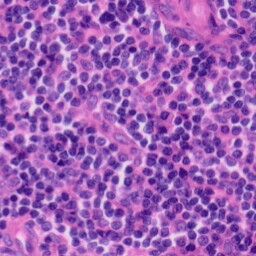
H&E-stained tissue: Tonsil